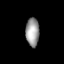
Tissue: lung
Cell type: Epithelial cells
Senescence score: 0.6194
Nuclear area (px): 377
Mean DAPI intensity: 153.926